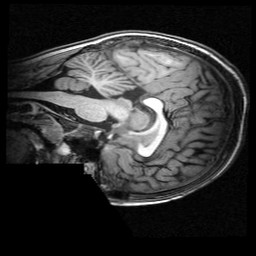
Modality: T1w
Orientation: sagittal
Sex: male